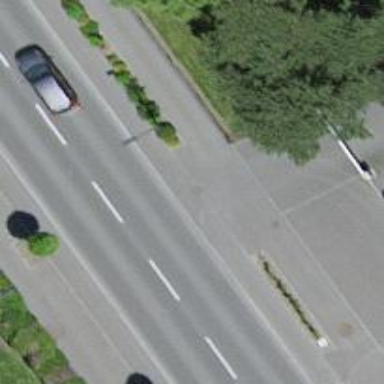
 there is cycle track on both sides of the road."